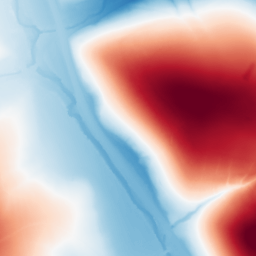
Category: trend_removal
Decomposition family: polynomial_high
Decomposition parameters: degree: 4
Upsampling method: bicubic
Upsampling parameters: scale: 4
Upsampling scale: 4